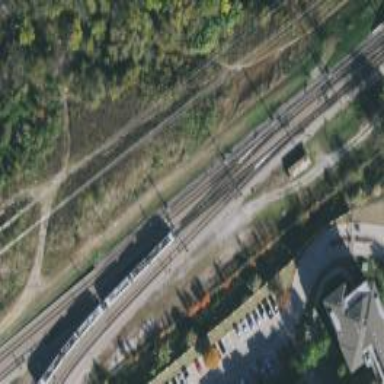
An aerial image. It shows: Railway crossing.